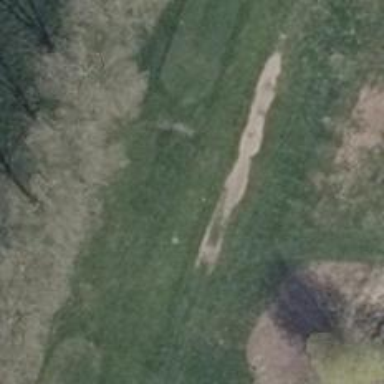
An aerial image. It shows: Golf tee.